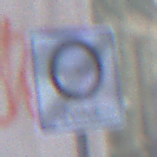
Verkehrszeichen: EndeUmweltzone
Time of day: MorningAfternoon
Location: Outdoor (Urban)
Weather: PartlyCloudy
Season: NotSpecified
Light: Natural